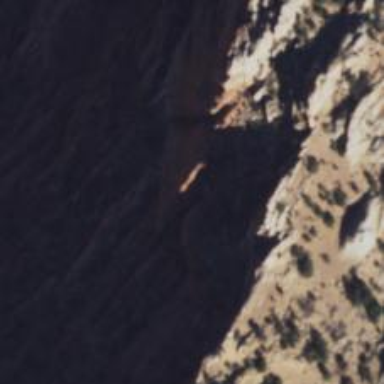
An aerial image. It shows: Cliff in nature.